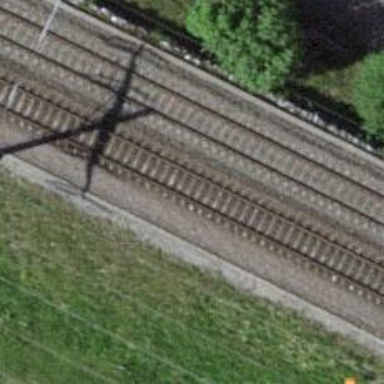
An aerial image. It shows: Railway track with contact lines for electrification.